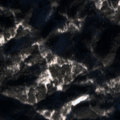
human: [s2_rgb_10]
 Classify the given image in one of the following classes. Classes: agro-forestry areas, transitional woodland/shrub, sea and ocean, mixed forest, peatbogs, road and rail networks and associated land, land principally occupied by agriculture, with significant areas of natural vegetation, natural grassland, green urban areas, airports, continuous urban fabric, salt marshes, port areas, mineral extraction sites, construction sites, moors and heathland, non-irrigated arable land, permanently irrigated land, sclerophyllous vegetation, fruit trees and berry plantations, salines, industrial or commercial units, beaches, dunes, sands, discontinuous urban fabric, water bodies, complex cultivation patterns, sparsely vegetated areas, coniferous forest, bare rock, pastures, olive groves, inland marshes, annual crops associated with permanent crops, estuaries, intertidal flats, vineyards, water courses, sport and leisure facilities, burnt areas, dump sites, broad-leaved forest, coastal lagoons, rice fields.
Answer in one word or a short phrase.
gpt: pastures, coniferous forest